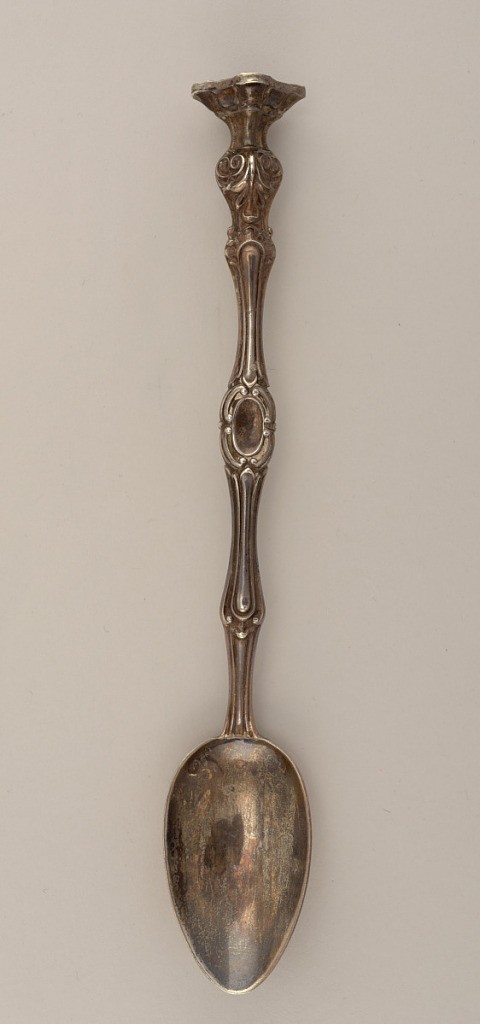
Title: spoon
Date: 19th century
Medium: silver
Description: Oval bowl, the shaped and reeded stem embossed at mid-stem with C-scroll surrounded indented oval cartouche with baluster foliate terminal below the lozenge shaped crusher.